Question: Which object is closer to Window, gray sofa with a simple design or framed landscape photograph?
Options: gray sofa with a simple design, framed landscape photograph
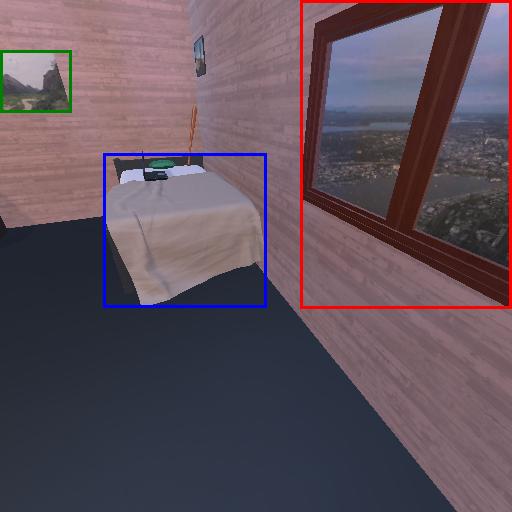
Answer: gray sofa with a simple design